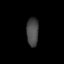
Tissue: lung
Cell type: Epithelial cells
Senescence score: 0.2182
Nuclear area (px): 334
Mean DAPI intensity: 73.018